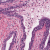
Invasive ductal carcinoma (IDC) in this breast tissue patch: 0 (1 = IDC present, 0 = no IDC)